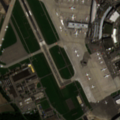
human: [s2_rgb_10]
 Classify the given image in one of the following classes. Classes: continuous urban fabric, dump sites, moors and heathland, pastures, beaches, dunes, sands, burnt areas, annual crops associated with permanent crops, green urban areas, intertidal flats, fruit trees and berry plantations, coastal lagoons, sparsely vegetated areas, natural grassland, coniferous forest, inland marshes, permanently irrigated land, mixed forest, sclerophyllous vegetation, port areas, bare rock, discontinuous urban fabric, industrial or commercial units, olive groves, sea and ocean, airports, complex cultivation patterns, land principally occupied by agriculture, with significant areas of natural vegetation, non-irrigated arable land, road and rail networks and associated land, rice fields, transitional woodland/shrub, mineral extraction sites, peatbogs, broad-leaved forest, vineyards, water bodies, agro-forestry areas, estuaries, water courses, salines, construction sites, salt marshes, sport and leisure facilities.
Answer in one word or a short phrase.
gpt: airports, non-irrigated arable land, mixed forest